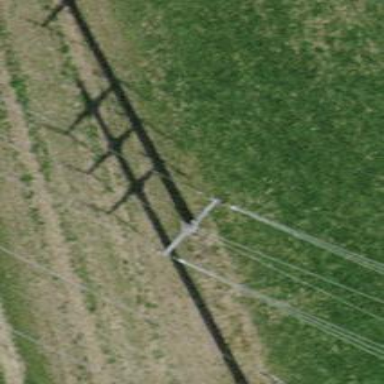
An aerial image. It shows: Three cables of power line.